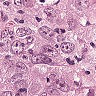
Metastatic tissue present: yes